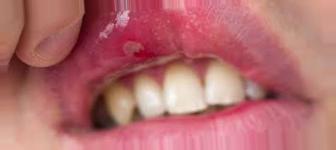
Condition: Mouth Ulcer